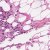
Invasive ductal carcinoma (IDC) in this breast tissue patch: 0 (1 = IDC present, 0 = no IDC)